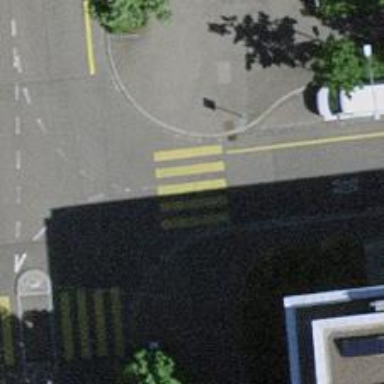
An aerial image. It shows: Asphalt residential road with opposite cycleway.